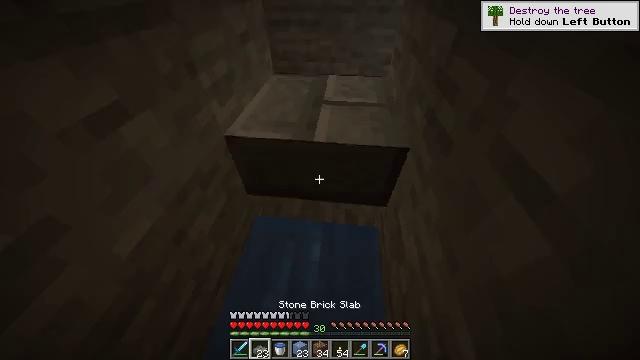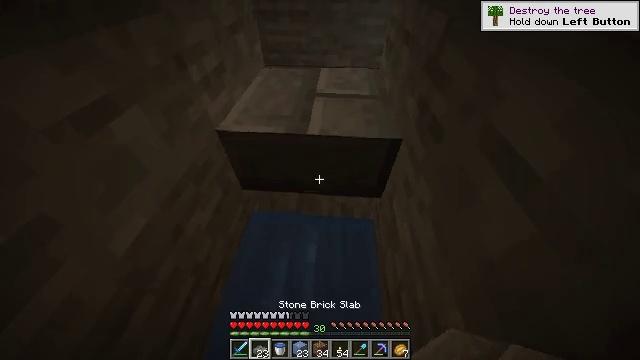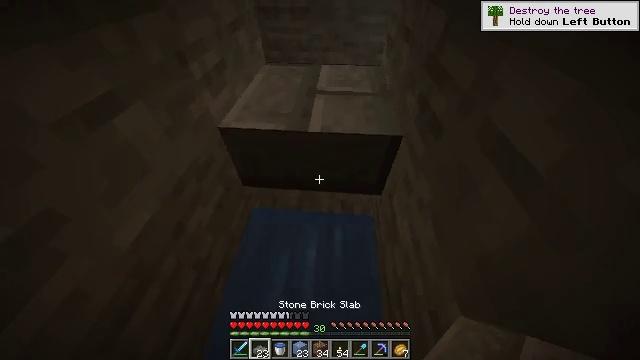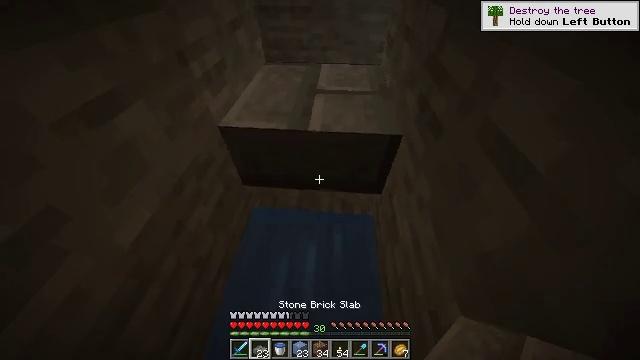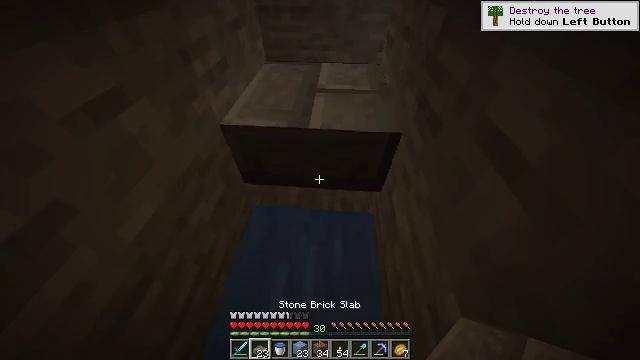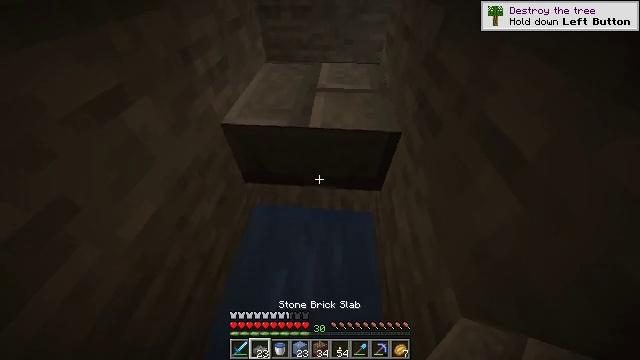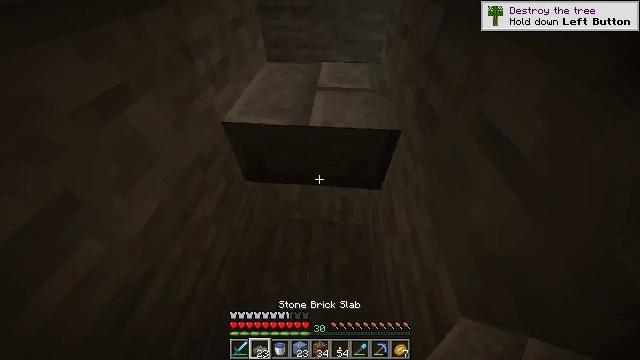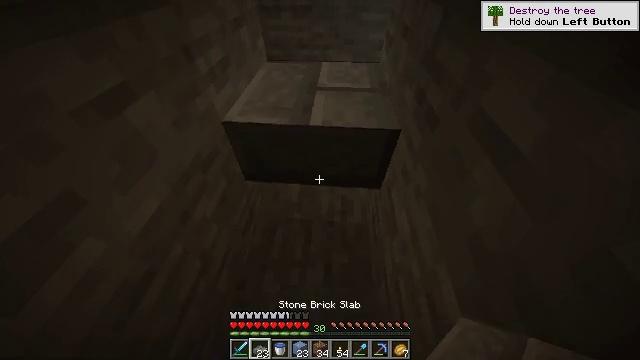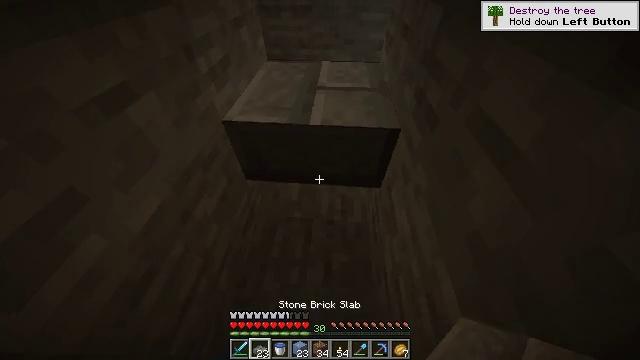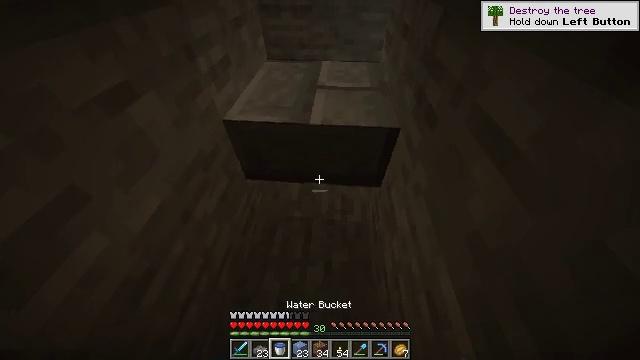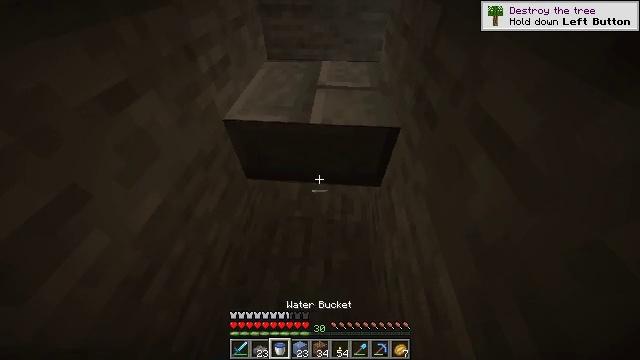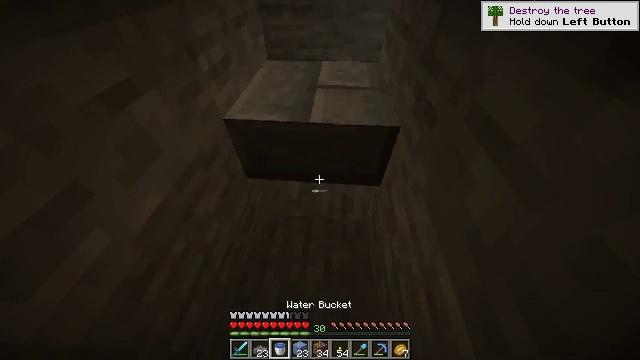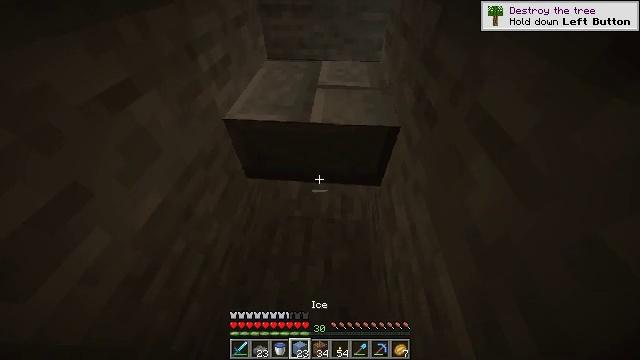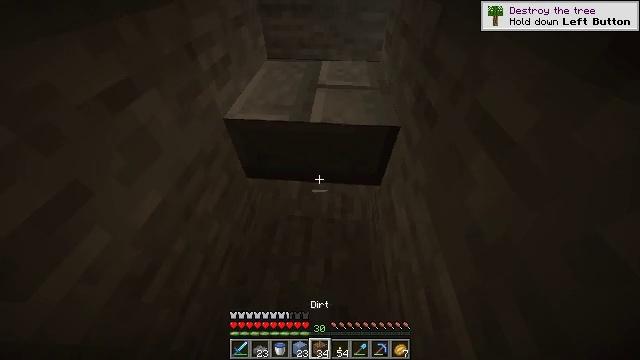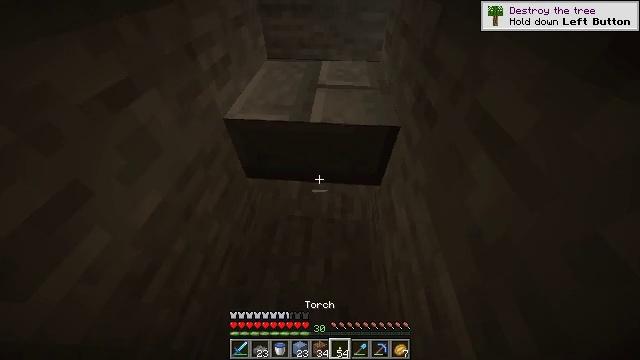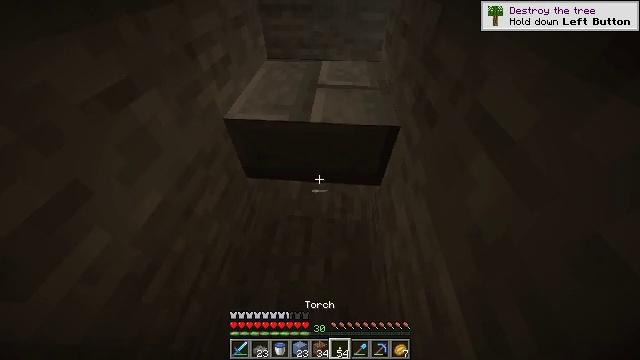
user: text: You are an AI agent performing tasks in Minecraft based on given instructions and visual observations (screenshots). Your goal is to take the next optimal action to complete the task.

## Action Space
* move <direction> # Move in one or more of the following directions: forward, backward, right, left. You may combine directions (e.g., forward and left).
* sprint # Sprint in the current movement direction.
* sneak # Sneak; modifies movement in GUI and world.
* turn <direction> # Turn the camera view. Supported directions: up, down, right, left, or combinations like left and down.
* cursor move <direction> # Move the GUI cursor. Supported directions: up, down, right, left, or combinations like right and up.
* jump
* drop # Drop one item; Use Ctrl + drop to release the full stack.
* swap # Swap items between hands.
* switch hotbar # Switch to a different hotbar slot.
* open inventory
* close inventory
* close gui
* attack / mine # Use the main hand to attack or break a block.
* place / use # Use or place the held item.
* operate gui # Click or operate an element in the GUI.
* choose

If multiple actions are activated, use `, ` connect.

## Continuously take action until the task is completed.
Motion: motion action
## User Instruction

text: Dig up the stone with a tool.
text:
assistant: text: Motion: turn right and down
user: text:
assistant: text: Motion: no_op
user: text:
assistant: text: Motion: no_op
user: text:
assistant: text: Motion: no_op
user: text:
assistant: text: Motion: no_op
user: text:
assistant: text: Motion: no_op
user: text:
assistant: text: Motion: no_op
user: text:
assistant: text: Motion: no_op
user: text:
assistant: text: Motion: no_op
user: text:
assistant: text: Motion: no_op
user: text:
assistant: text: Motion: no_op
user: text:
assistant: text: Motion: no_op
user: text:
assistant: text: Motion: no_op
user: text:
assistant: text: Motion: no_op
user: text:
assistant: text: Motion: no_op
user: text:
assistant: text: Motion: no_op
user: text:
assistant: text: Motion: no_op
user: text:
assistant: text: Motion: no_op
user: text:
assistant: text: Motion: no_op
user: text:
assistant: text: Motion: no_op
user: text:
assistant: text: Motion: no_op
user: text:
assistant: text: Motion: no_op
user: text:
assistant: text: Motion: no_op
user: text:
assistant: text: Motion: no_op
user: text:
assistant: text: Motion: no_op
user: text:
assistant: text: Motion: no_op
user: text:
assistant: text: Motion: no_op
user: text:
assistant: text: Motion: no_op
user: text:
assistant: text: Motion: no_op
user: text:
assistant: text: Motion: no_op